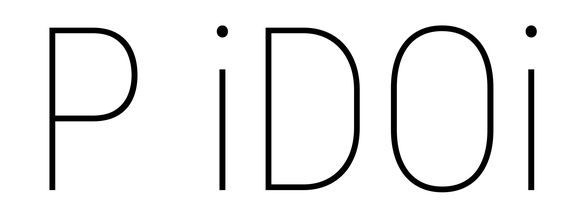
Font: Roboto_Condensed_Thin